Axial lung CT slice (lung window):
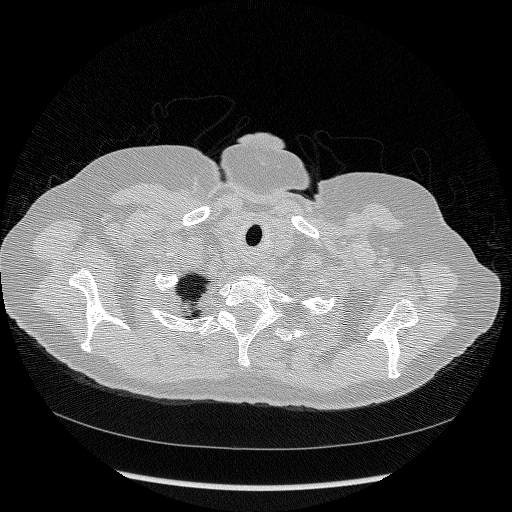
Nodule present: no